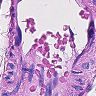
Metastatic tissue present: no